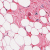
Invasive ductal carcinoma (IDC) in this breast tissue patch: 0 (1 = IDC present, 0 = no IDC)